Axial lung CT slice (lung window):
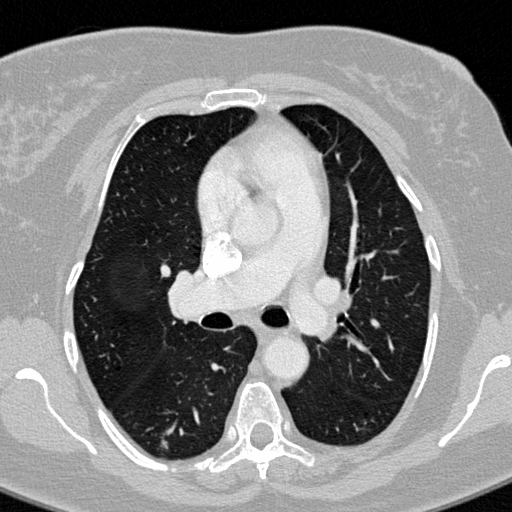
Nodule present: no